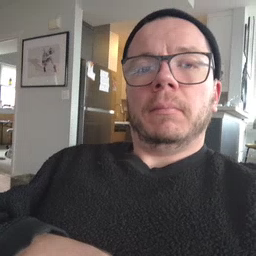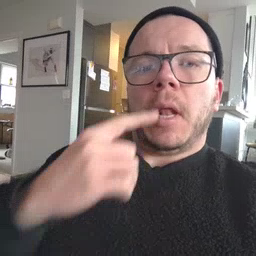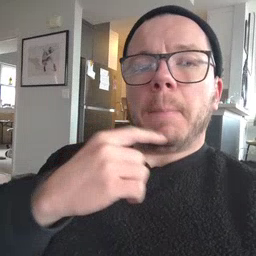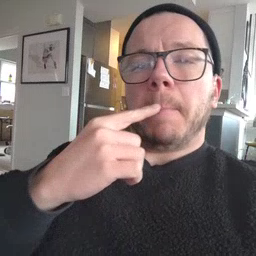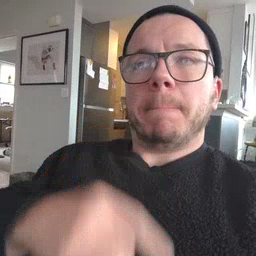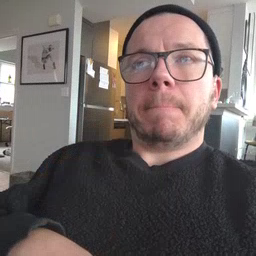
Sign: lips